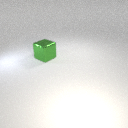
large green metal cube